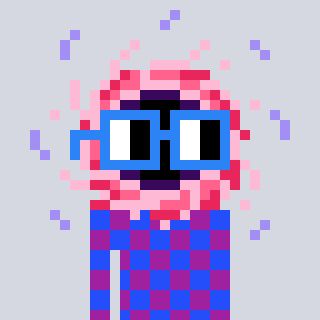
a pixel art character with square blue glasses, a blackhole-shaped head and a magenta-colored body on a cool background